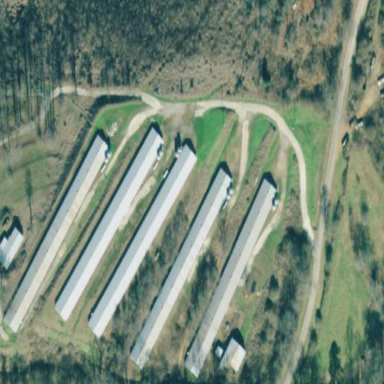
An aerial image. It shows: Poultry farmyard.